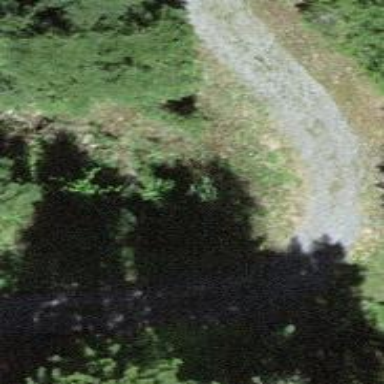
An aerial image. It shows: Culvert tunnel.